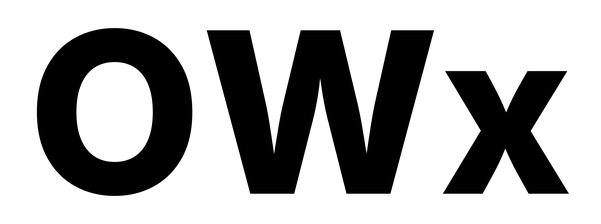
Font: Inter_ExtraBold